Interaction volume radius: 10 \u00c5
Interaction volume height: 10 \u00c5
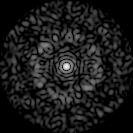
Disorder parameter: 0.8275